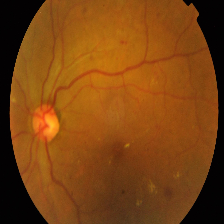
Diabetic retinopathy grade: Proliferative DR